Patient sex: M
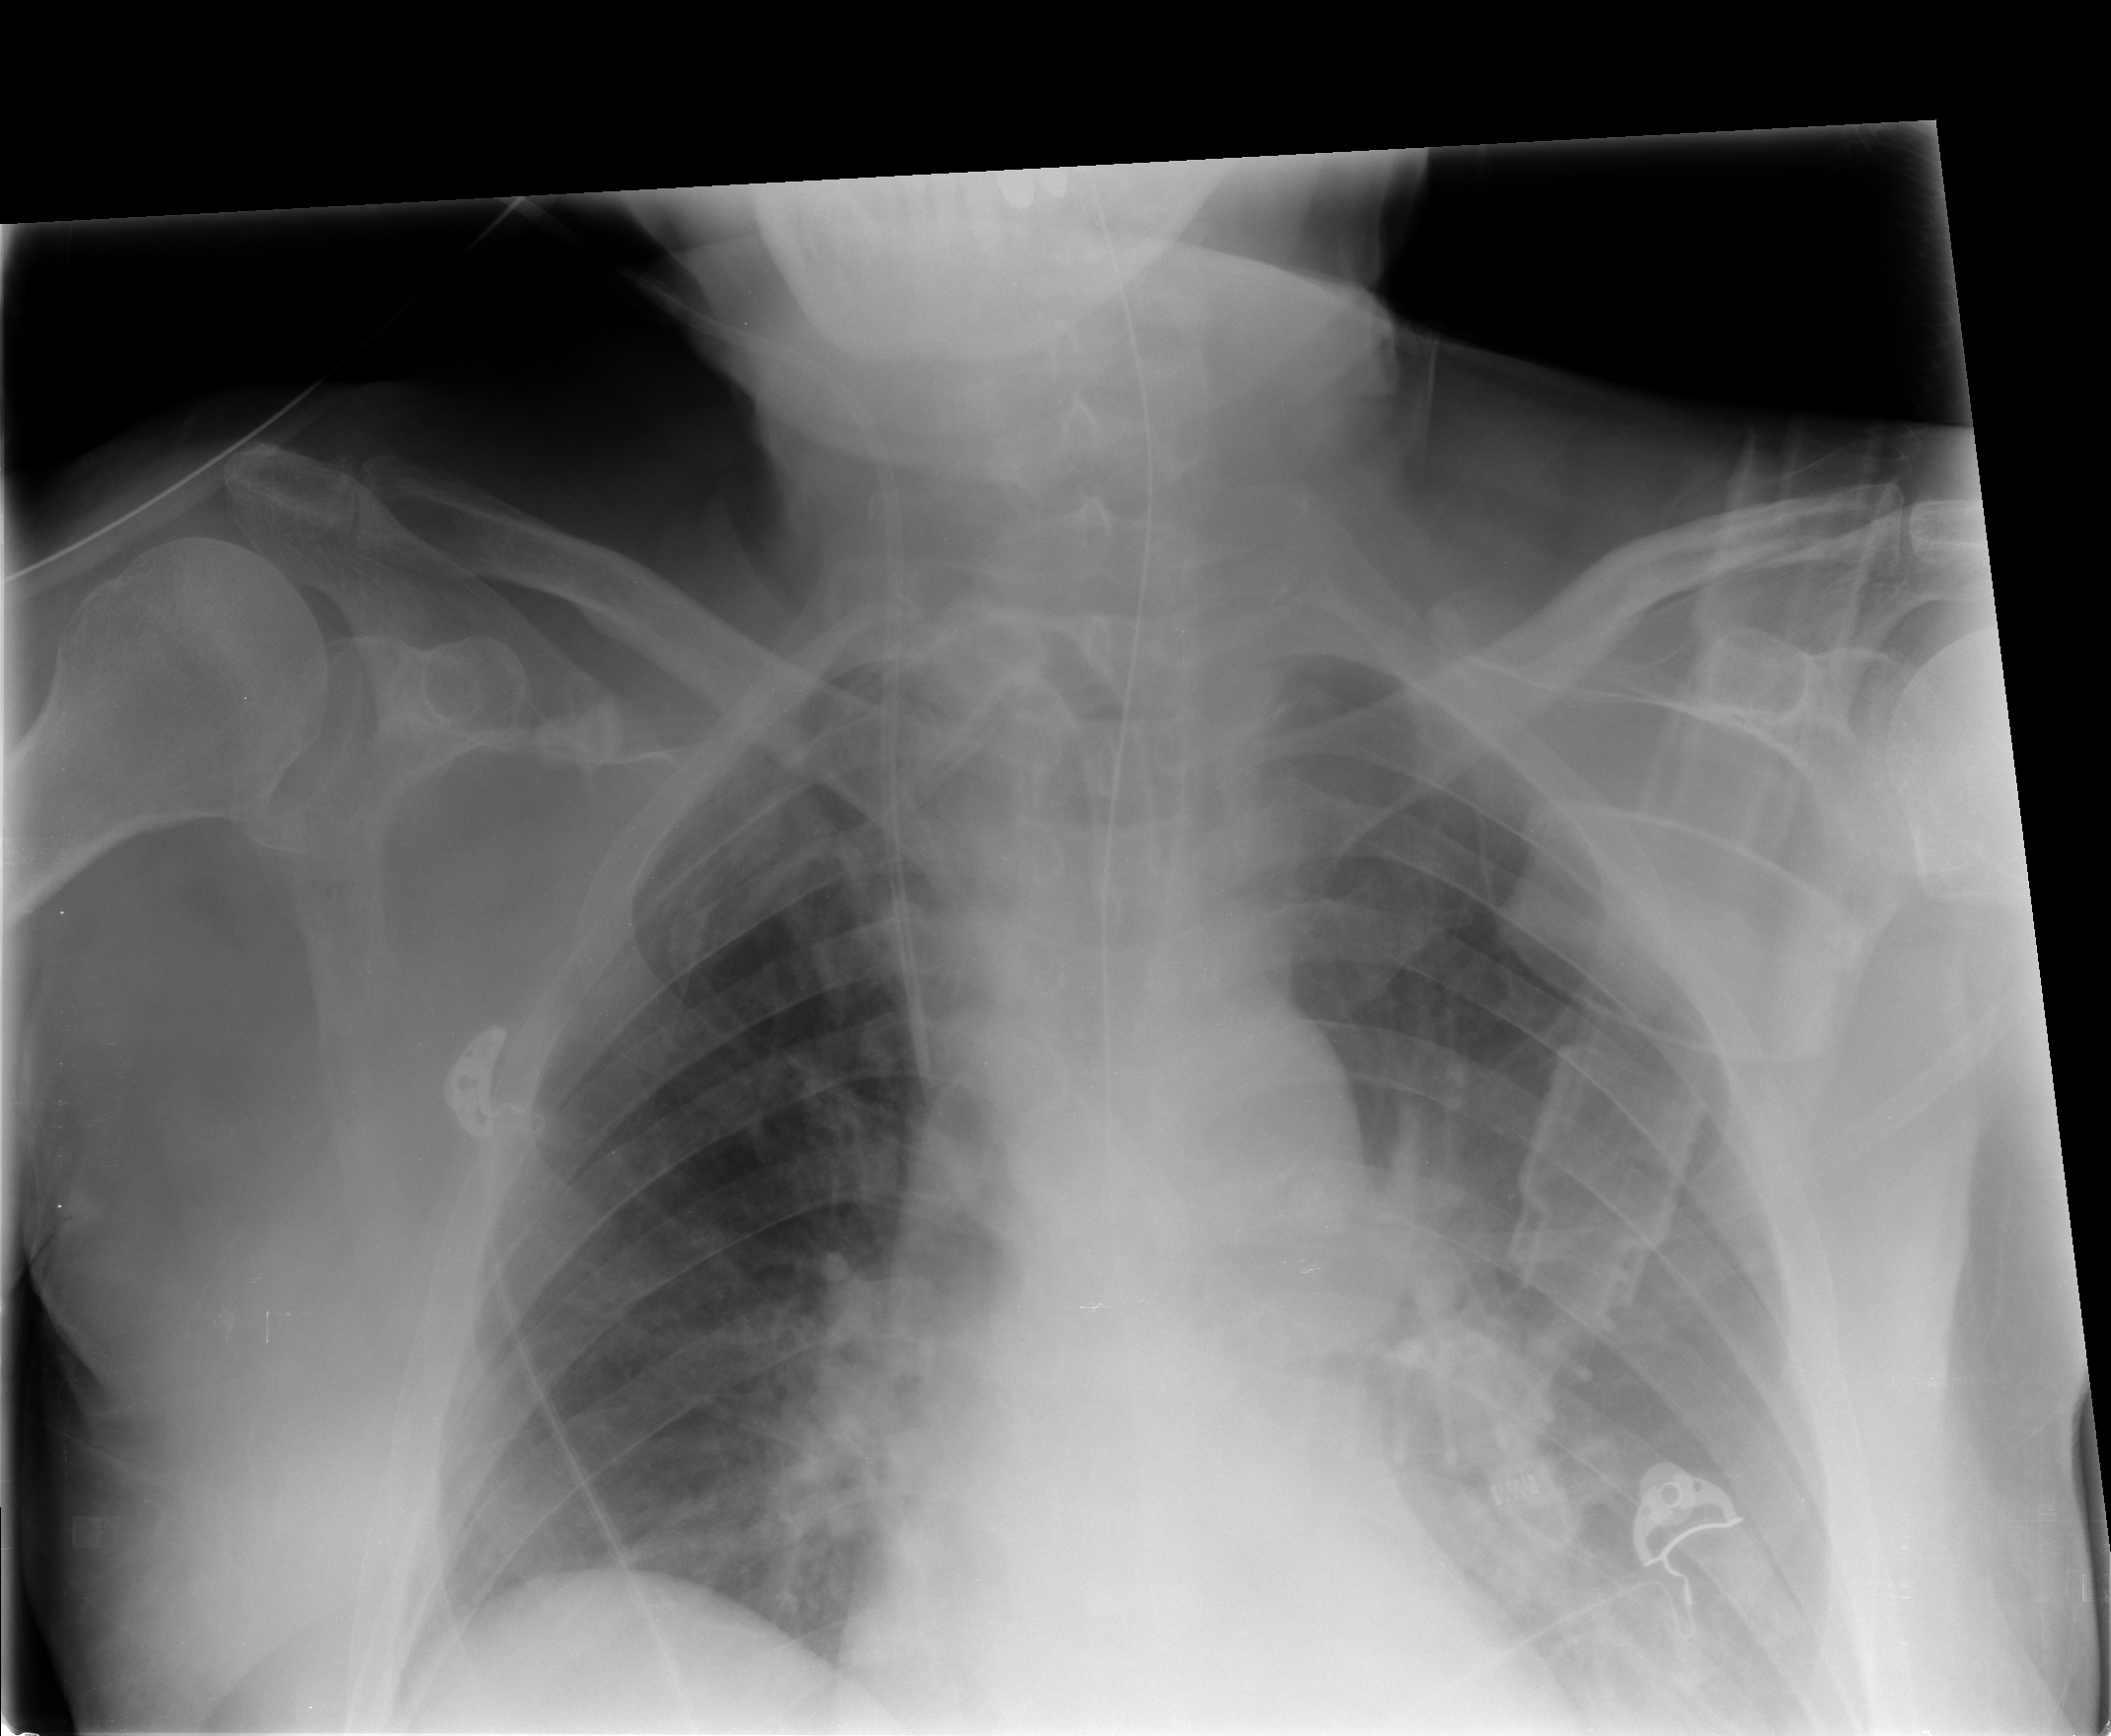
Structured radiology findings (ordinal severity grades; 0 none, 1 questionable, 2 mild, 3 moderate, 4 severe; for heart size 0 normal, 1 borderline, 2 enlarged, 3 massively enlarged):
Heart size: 0
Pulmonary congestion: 1
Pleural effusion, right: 0
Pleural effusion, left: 1
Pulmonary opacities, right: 1
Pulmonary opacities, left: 1
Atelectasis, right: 2
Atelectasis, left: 2